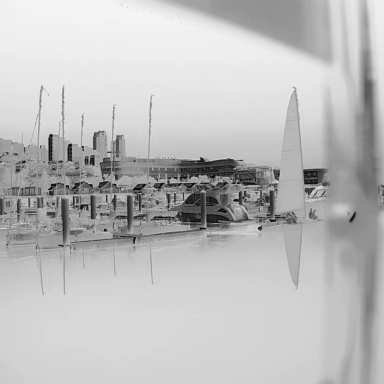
There are four objects shown in the infrared image, including three canoes, and a sailboat.